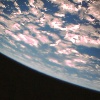
Label: cloud